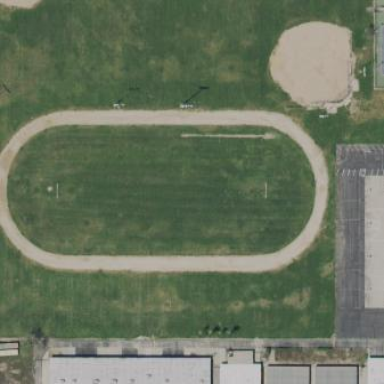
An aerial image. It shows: Grass pitch designated for American football.